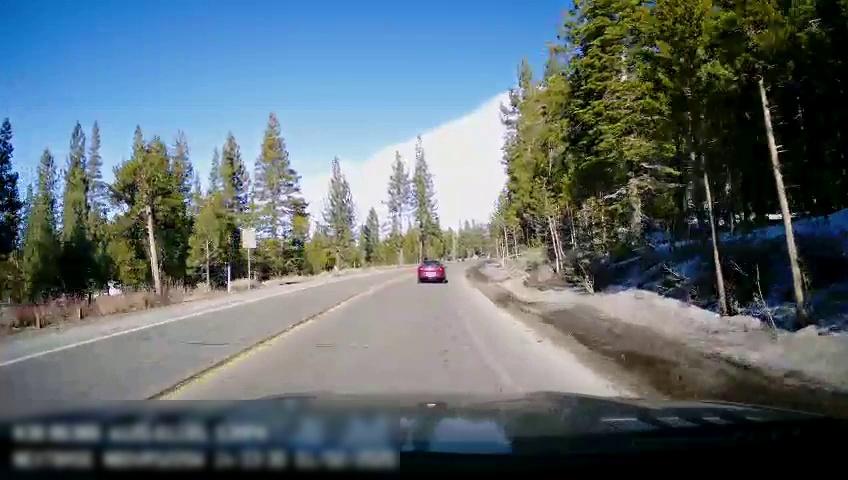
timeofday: Day
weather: Sunny
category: Drivable Space
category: Vehicles | Car
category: Lanes | Current Lane
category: Lanes | Current Lane
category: Lanes | Opposite Lane
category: Traffic | Signs